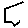
Label: hexagon